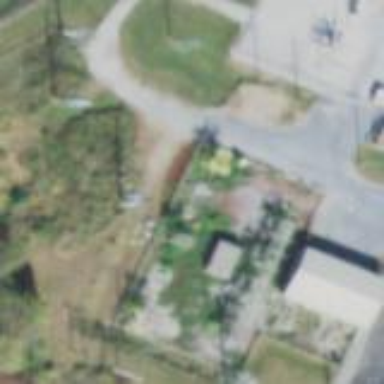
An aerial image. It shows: Power substation.